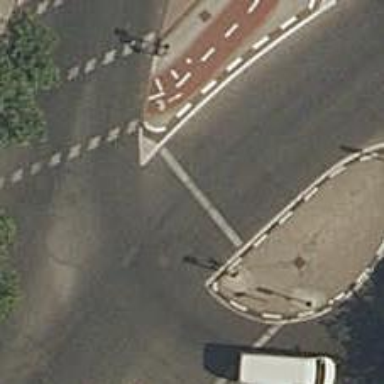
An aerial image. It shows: Road with traffic signals.